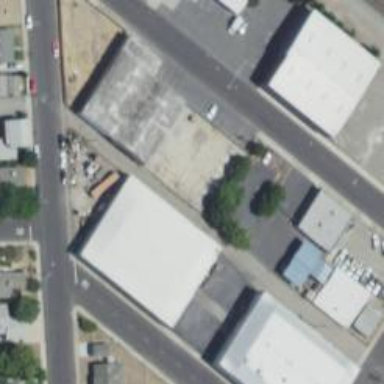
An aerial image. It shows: Warehouse.